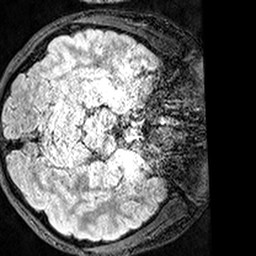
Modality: FLAIR
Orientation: axial
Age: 21
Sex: female
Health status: healthy
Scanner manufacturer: siemens
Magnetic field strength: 3 T
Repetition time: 5 s
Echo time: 0.388 s